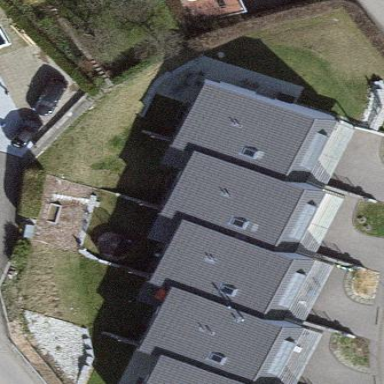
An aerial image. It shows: Terrace building.